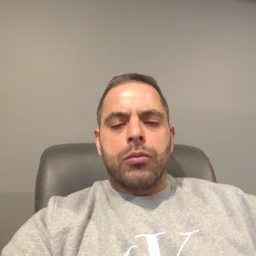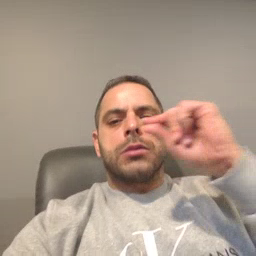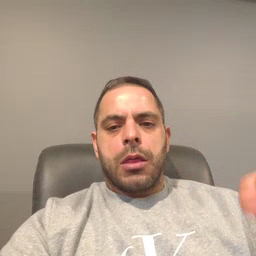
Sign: pencil